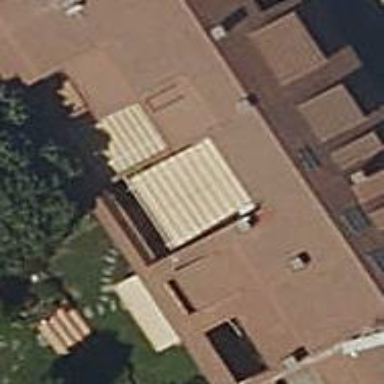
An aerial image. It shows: Terrace building.